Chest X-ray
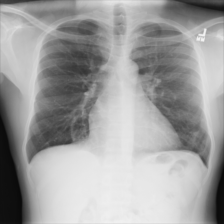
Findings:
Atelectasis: negative
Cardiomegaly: negative
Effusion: negative
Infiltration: negative
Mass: negative
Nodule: negative
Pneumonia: negative
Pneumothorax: negative
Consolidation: negative
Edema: negative
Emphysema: negative
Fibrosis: negative
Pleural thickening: negative
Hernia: negative